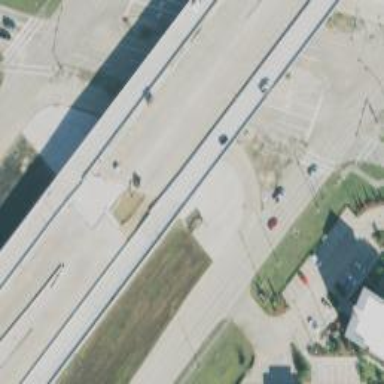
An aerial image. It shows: Frontage road connected to secondary link.